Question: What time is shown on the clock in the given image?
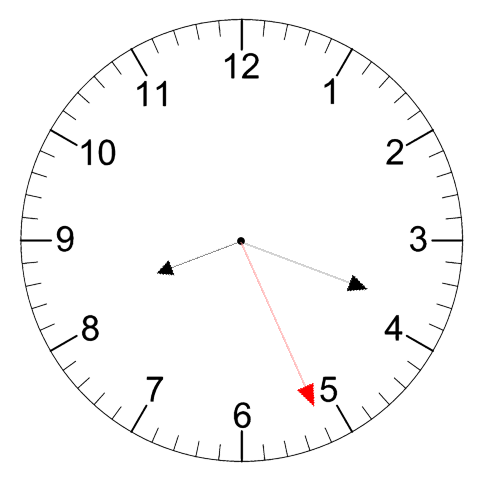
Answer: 08:18:26